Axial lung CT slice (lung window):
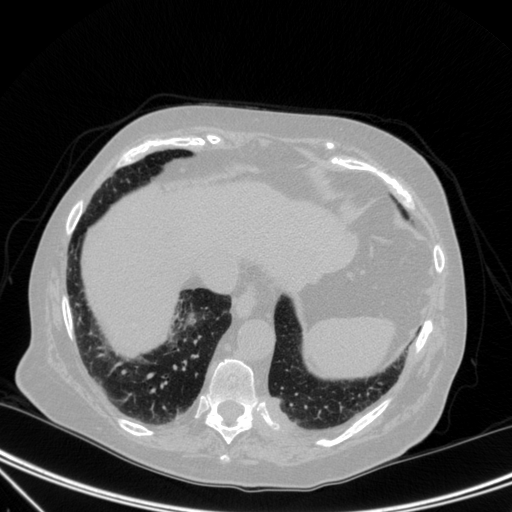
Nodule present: no